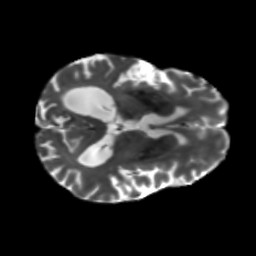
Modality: T2w
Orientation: axial
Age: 75
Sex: male
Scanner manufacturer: siemens
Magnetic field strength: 3 T
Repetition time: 5.47 s
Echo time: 0.0854 s